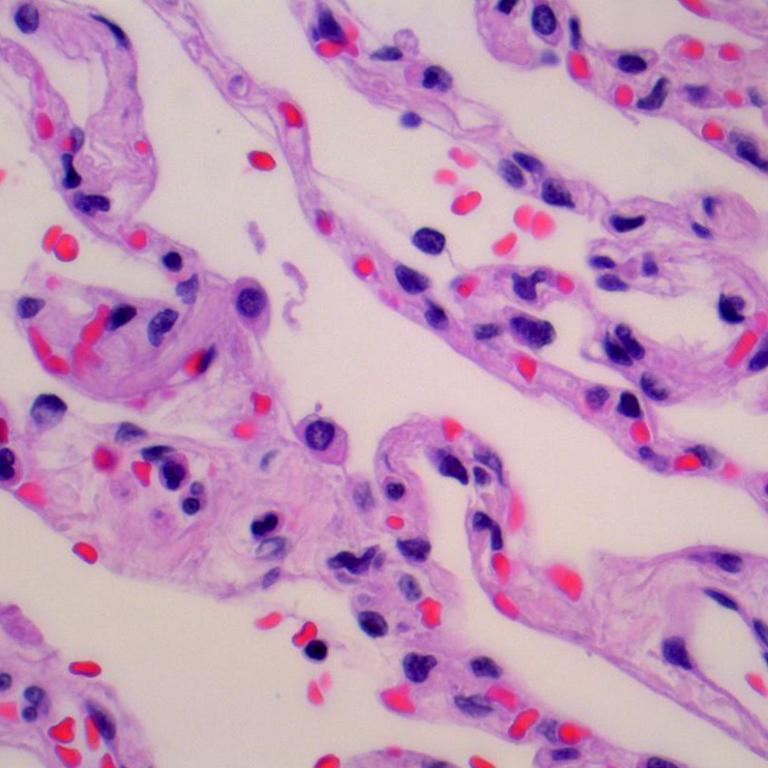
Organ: lung
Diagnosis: benign